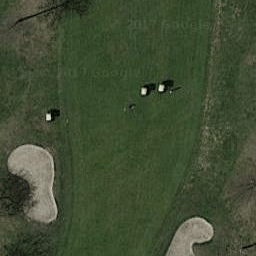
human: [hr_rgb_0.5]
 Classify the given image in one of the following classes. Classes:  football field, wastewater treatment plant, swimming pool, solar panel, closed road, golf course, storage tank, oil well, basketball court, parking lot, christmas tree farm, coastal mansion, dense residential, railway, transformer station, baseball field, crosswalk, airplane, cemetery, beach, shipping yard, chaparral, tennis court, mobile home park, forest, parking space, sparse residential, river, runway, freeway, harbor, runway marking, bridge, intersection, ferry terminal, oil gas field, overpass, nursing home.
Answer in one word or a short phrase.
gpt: golf course